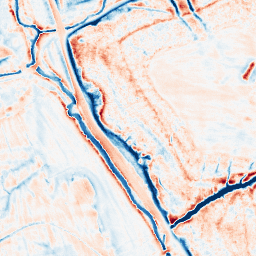
Category: edge_preserving
Decomposition family: anisotropic_diffusion
Decomposition parameters: iterations: 50
kappa: 100
gamma: 0.15
Upsampling method: sinc_hamming
Upsampling parameters: scale: 2
kernel_size: 16
Upsampling scale: 2